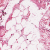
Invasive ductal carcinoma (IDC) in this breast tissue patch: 0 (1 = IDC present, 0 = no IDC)